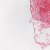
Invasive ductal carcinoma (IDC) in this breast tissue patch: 0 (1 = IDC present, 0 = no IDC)